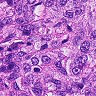
Metastatic tissue present: yes